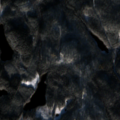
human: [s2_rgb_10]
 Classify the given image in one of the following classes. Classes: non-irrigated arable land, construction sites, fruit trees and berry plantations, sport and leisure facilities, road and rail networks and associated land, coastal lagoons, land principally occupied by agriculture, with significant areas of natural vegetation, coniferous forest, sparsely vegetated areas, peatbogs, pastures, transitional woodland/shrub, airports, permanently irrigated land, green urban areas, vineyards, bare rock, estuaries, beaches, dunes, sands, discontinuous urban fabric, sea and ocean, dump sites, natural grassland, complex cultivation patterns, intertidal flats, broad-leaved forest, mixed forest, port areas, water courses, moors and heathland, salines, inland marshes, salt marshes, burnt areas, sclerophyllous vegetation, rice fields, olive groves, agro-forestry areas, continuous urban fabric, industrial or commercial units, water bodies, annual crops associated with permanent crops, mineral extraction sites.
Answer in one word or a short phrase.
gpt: coniferous forest, mixed forest